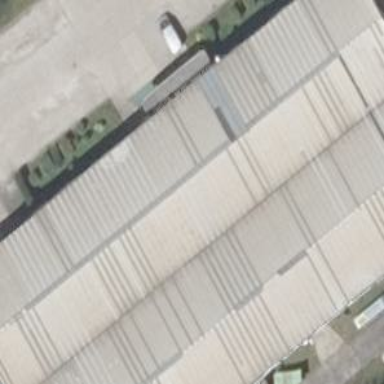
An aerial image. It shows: Commercial building with gabled roof made of eternit.